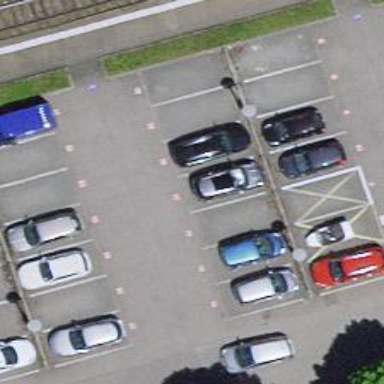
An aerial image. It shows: Car sharing facility.